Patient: sex M, age 74
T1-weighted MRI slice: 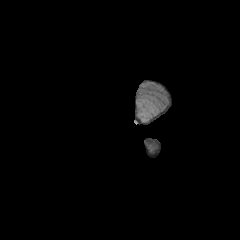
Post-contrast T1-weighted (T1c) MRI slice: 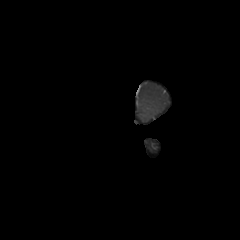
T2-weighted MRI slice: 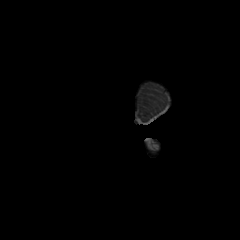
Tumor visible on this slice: no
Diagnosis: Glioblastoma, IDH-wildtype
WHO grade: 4